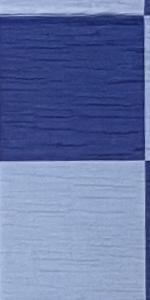
Label: Empty